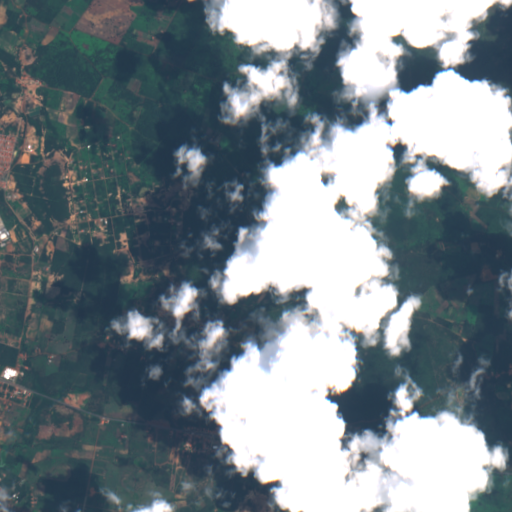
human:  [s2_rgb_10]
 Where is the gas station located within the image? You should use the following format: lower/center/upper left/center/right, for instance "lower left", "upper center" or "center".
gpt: The gas station is located in the lower center of the image.
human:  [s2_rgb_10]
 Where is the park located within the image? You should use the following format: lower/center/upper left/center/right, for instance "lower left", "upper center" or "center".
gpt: The park is located in the lower left of the image.
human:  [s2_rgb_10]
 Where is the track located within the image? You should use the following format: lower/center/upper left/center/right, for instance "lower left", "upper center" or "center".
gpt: There is no track in the image.